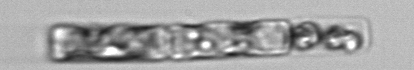
Label: Guinardia_delicatula_TAG_internal_parasite